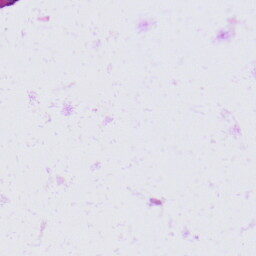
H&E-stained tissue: Skin